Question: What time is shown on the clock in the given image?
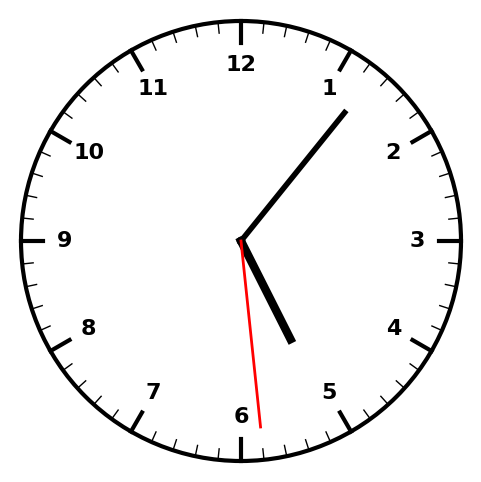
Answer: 05:06:29